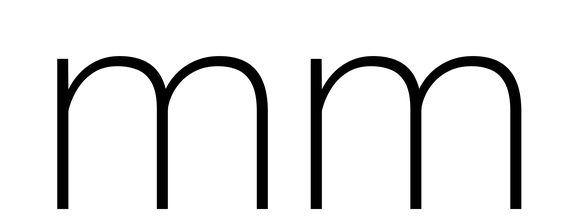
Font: Roboto_ExtraLight